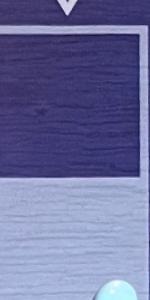
Label: Empty